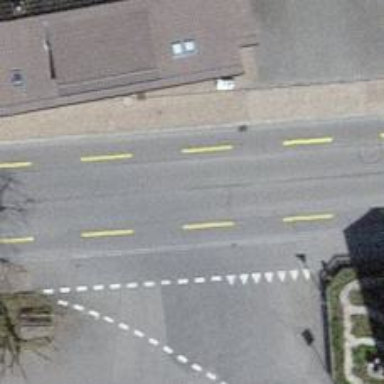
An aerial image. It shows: Primary highway with designated cycle lane.